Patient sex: F
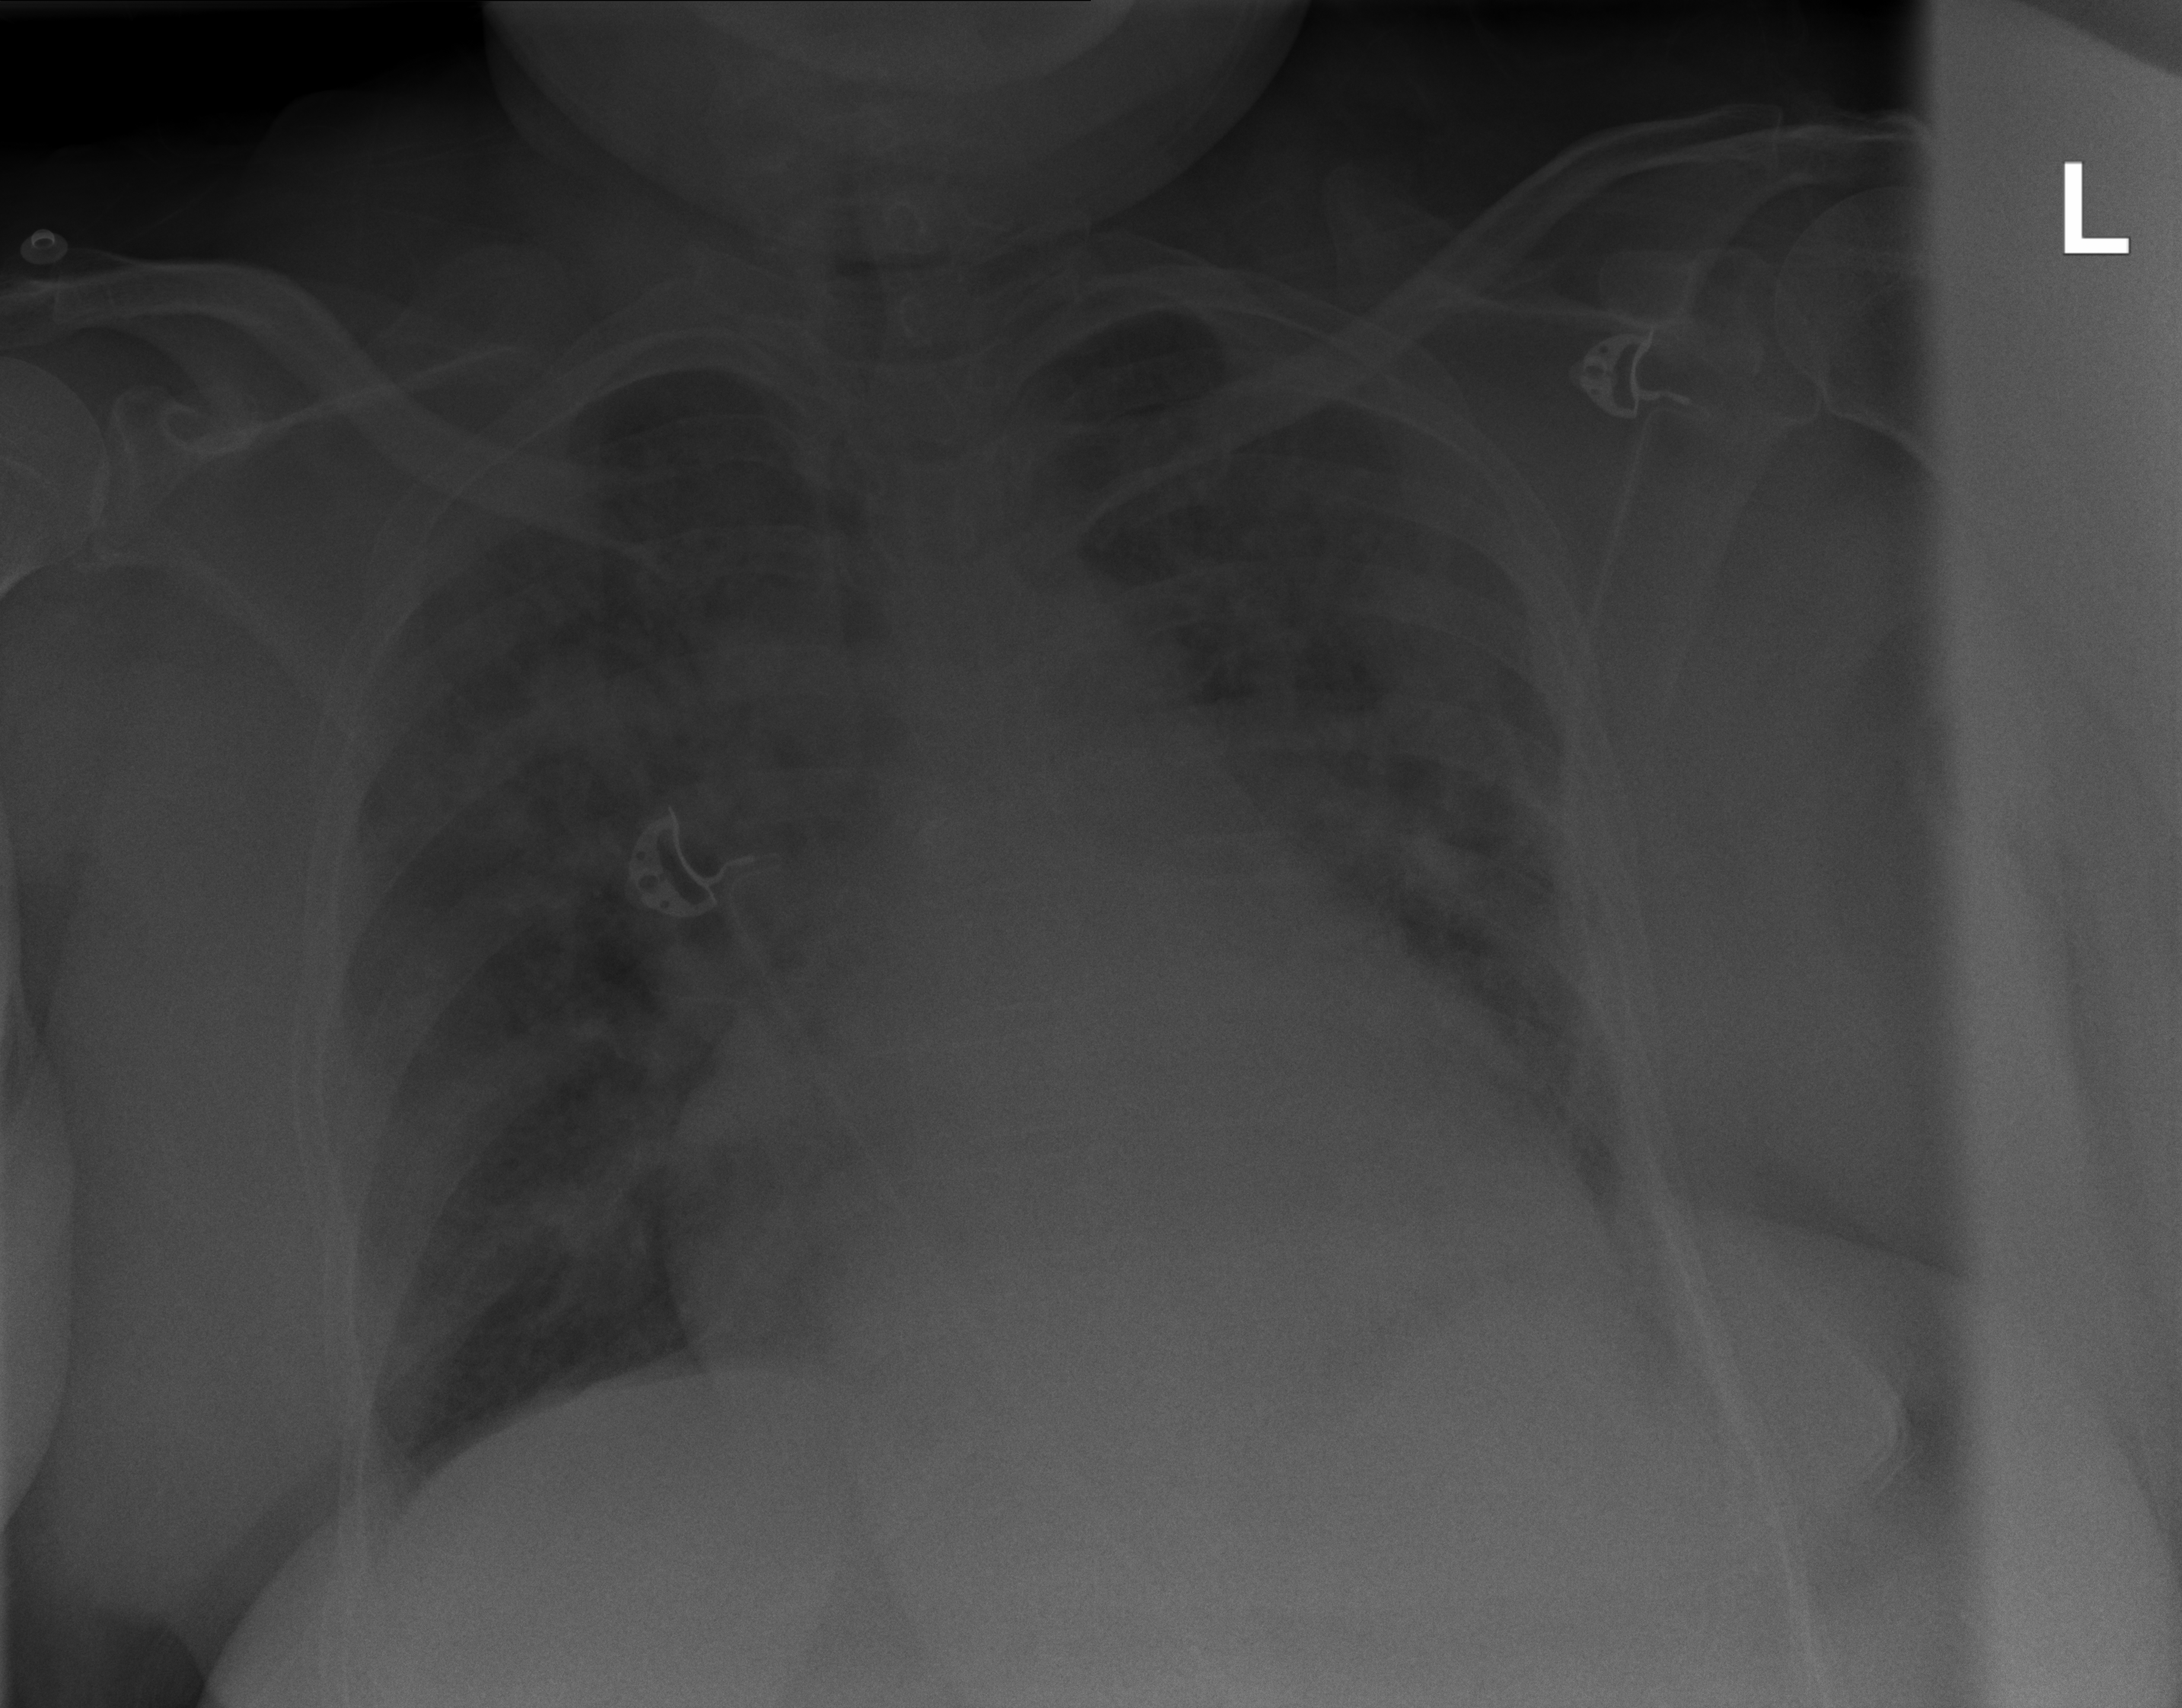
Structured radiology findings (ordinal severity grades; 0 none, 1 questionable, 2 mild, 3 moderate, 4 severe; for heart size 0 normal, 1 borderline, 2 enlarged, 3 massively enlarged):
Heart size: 2
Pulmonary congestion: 3
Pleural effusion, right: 0
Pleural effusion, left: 2
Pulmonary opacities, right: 3
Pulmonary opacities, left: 3
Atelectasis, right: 2
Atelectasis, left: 2